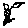
Label: bird